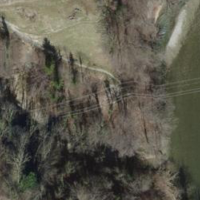
EUNIS habitat code: 41
Species observed at this site:
Lacerta agilis